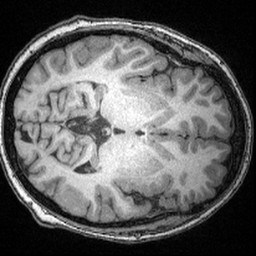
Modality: T1w
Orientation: axial
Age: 13
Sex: male
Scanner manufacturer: siemens
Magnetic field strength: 3 T
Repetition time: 2.4 s
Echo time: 0.00374 s